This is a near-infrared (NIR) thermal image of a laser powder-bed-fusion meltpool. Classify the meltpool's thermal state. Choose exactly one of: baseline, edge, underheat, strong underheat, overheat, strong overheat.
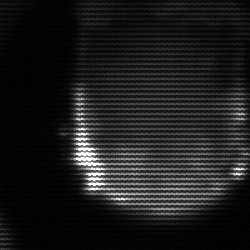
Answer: edge